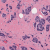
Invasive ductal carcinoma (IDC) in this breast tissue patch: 1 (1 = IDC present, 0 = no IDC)